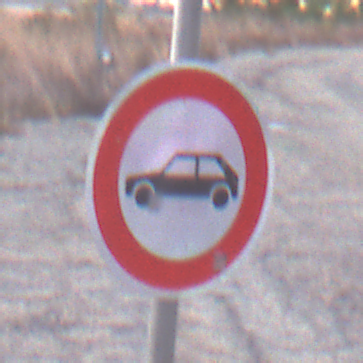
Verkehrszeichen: VerbotPersonenkraftwagen
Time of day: SunriseSunset
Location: Outdoor (Suburban)
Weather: PartlyCloudy
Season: NotSpecified
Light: Natural